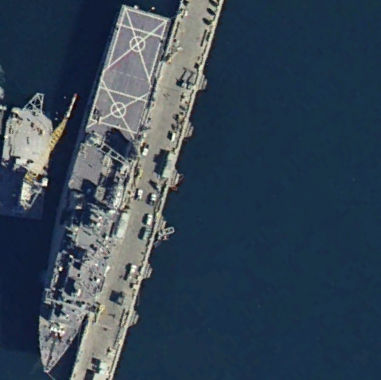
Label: combat